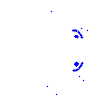
Particle: electron